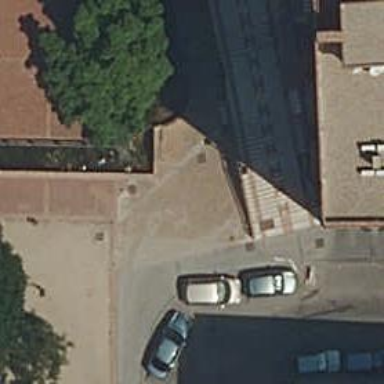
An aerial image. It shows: Footway made of paving stones.